Question: It looks like a simple question but I am struggling to produce as in image for background color of grid.
My manager needs same as it is.
So far I have tried this, but not getting background exactly same as below image with heap behind.
'''
<Window.Resources>
<LinearGradientBrush EndPoint="0.5,1" StartPoint="0.5,0" x:Key="Background">
<GradientStop Color="#FBDEE0" Offset="0.5"/>
<GradientStop Color="#F4B8B8 " Offset="0.570"/>
<GradientStop Color="#F4B8B8 " Offset="1"/>
</LinearGradientBrush>
</Window.Resources>
<Grid Background="{StaticResource Background}">
</Grid>
'''

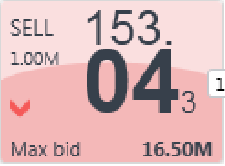
Answer: The tool for the 'heap' is a radial gradient brush with very hard colour stops...
This declaration...
'''
<RadialGradientBrush GradientOrigin="0.5, 1.12" RadiusX="1.5" RadiusY="1" MappingMode="RelativeToBoundingBox" SpreadMethod="Pad" >
<GradientStop Offset="0" Color="IndianRed"/>
<GradientStop Offset="0.49" Color="IndianRed"/>
<GradientStop Offset="0.5" Color="Pink"/>
</RadialGradientBrush>
'''
...will produce an effect like this...

You can replace the colours with your own to produce an exact replica of the spec...
The docs for this type of brush are at <URL>